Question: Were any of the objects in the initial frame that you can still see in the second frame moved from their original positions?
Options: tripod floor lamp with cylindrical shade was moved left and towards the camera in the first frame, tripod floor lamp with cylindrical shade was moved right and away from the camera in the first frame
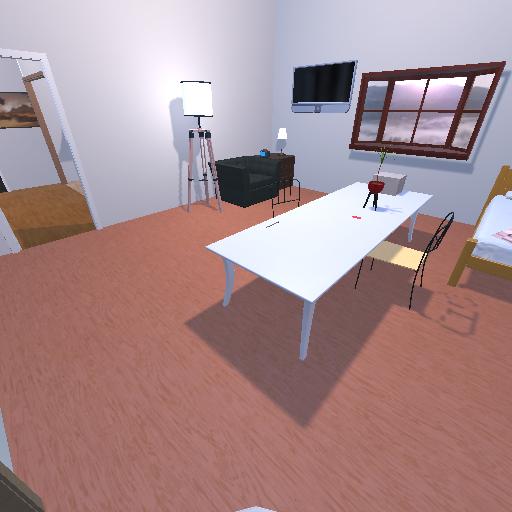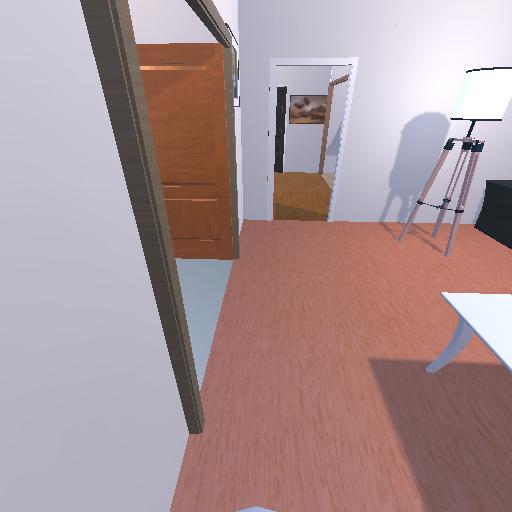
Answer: tripod floor lamp with cylindrical shade was moved left and towards the camera in the first frame